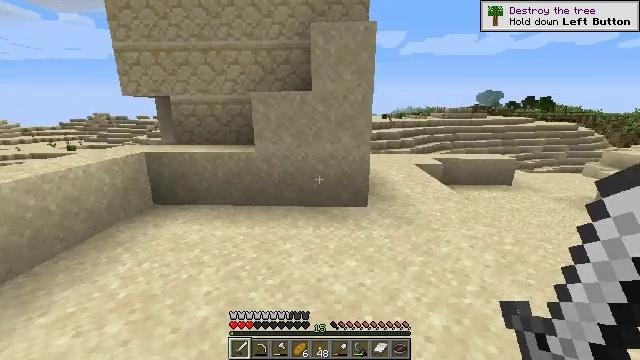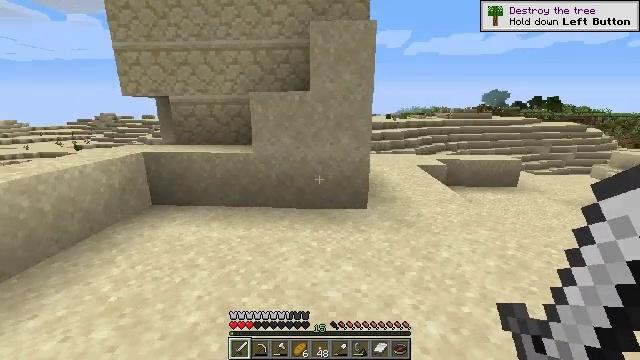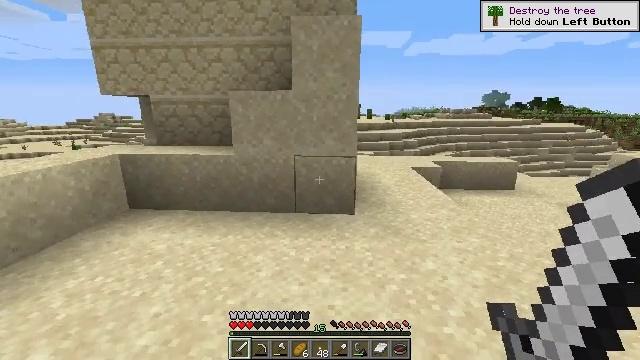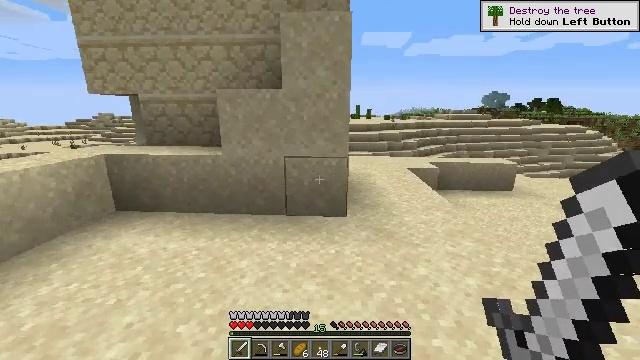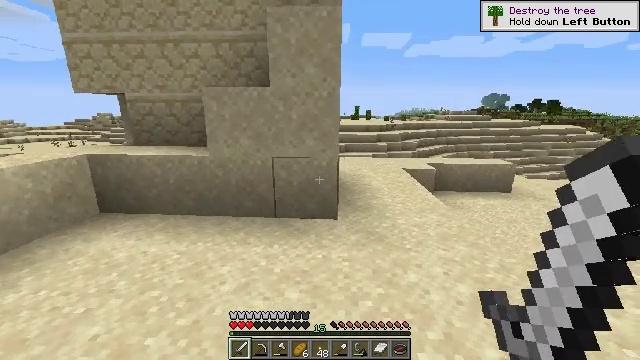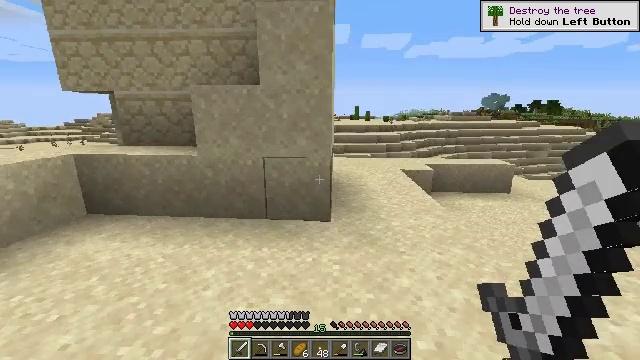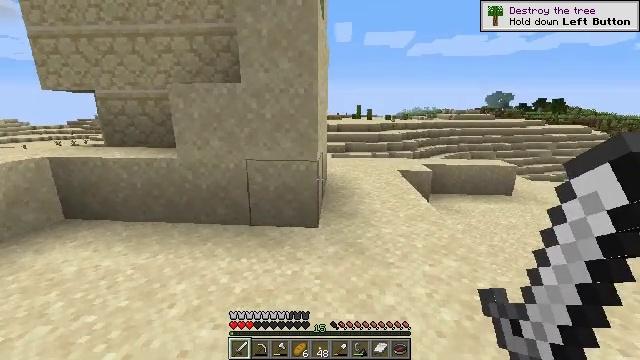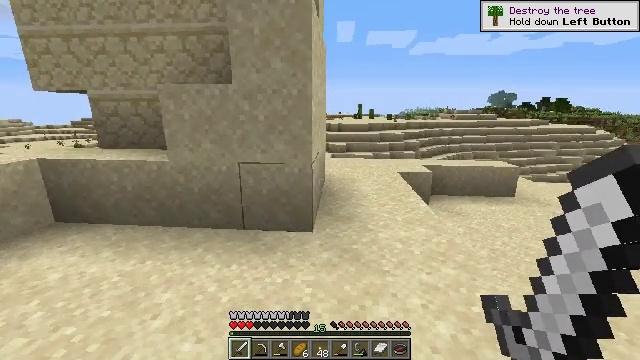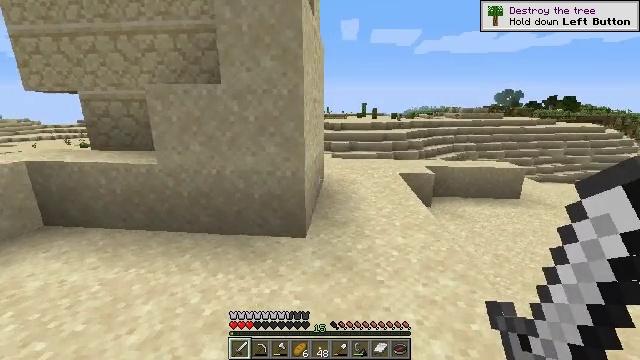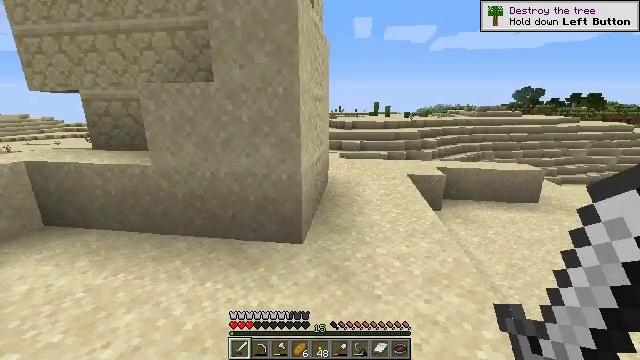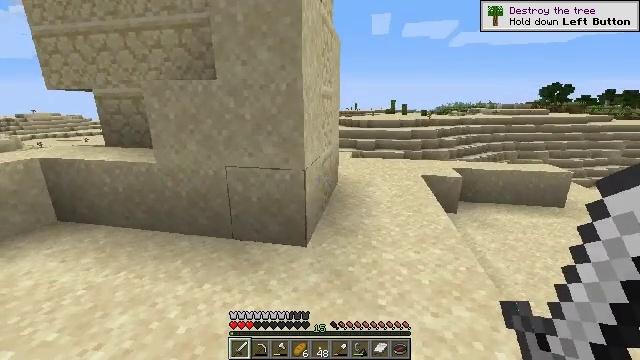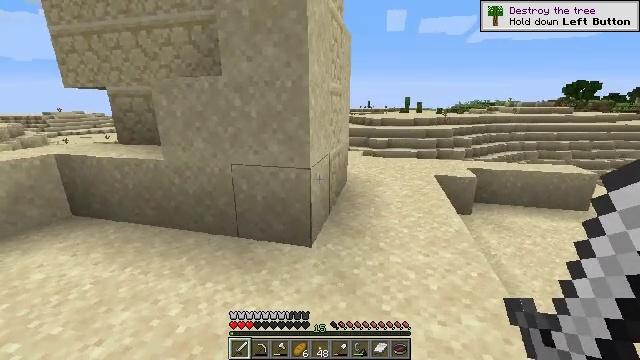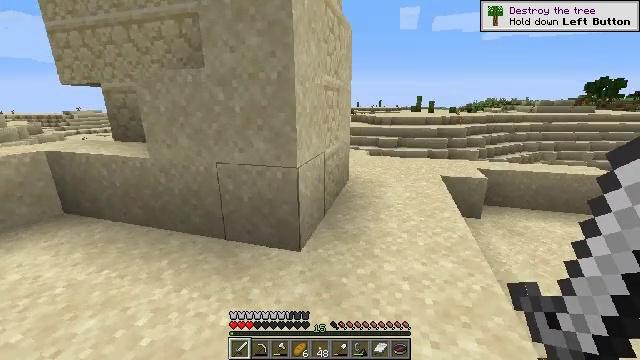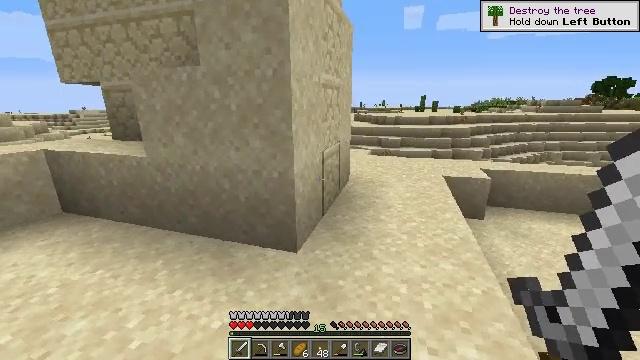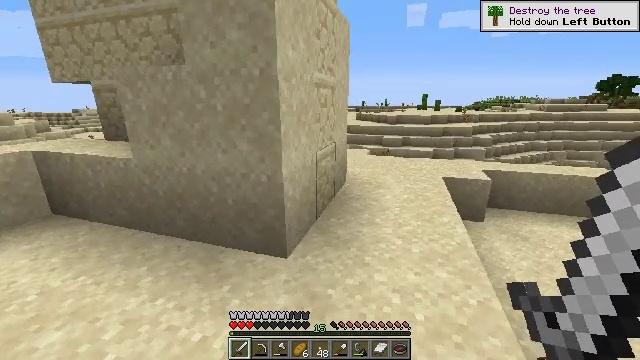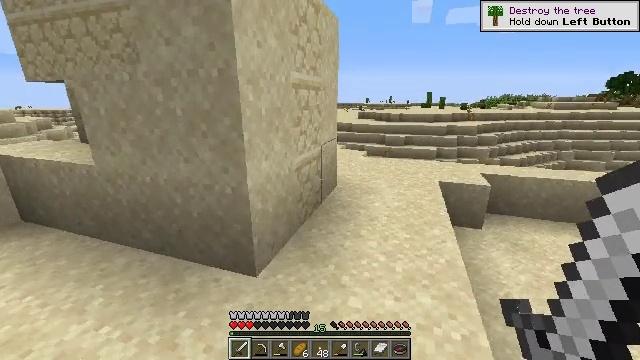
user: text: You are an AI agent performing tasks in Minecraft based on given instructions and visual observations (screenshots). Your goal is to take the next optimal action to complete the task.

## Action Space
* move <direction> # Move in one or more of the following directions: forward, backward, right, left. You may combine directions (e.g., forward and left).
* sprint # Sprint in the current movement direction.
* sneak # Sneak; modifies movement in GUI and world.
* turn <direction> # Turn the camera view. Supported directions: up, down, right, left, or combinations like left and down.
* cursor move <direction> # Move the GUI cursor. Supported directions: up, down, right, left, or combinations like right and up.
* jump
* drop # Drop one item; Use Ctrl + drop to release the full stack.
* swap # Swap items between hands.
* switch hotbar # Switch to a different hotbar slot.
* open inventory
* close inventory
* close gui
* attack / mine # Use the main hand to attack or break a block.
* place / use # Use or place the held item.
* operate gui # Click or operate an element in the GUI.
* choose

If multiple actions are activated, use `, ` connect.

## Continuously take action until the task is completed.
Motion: motion action
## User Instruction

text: Gather sugar cane for crafting.
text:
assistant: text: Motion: move forward and move right
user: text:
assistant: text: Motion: move forward and move right
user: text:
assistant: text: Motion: move forward and move right
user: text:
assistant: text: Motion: move forward and move right
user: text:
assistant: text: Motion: move forward and move right
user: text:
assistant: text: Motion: move forward and move right
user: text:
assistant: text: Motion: move forward and move right
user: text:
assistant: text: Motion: move forward and move right
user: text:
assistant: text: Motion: move forward and move right, turn left
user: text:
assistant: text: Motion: move forward and move right, turn left
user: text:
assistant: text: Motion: move forward and move right, turn left
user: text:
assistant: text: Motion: move forward and move right, turn left
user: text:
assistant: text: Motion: move forward and move right
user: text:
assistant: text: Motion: move forward and move right
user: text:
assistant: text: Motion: move forward and move right
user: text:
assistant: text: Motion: move forward and move right
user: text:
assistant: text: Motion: move forward and move right
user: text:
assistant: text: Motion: move forward and move right
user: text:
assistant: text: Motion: move forward and move right, turn left
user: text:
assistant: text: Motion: move forward and move right, turn left
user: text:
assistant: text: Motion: move forward and move right, turn left
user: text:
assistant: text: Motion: move forward and move right, turn left
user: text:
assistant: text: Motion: move forward and move right, turn left and down
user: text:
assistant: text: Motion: move forward and move right, turn left
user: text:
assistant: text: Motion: move forward and move right, turn left
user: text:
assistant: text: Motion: move forward and move right
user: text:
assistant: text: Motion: move forward and move right, turn left
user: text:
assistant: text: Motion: move forward and move right, turn left
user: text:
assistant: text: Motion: move forward and move right, turn left
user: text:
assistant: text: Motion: move forward and move right, turn left